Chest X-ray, AP view. Patient: 48 years old, sex F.
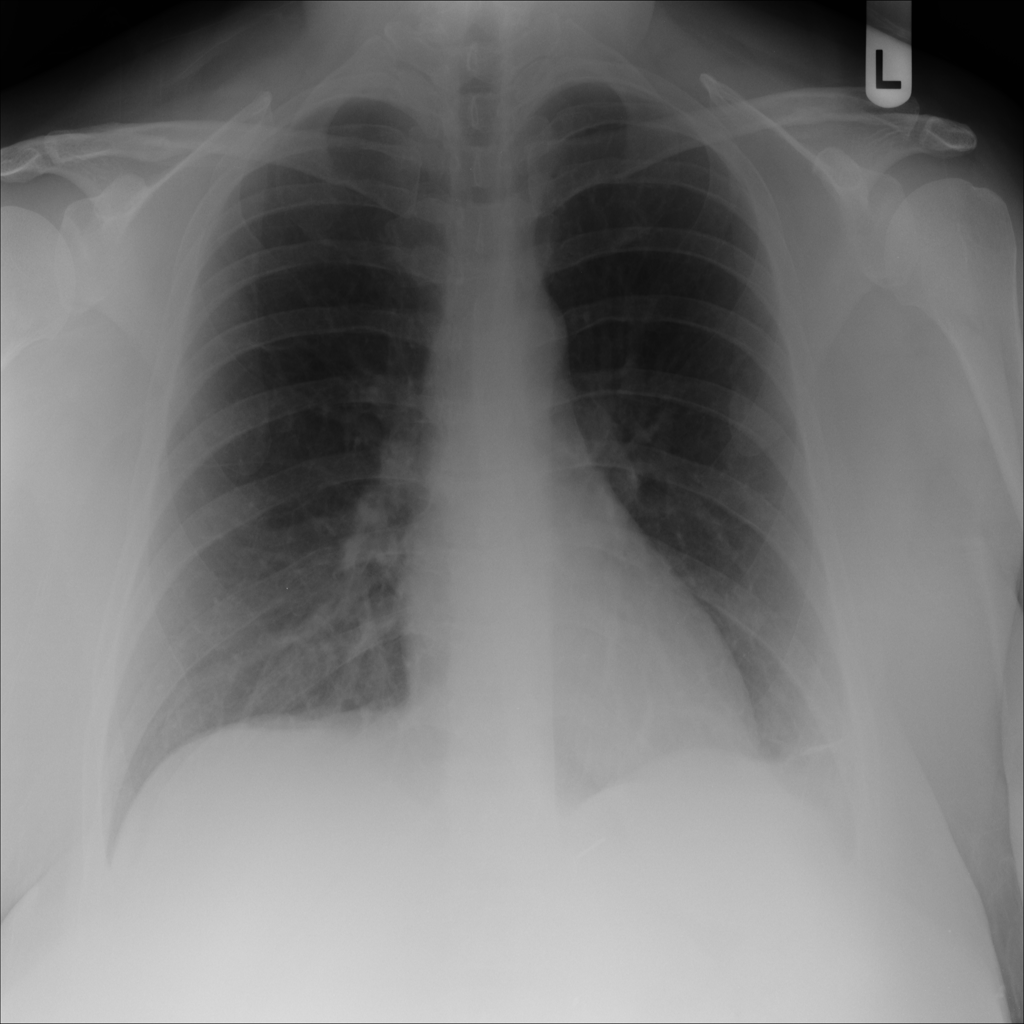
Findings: No Finding